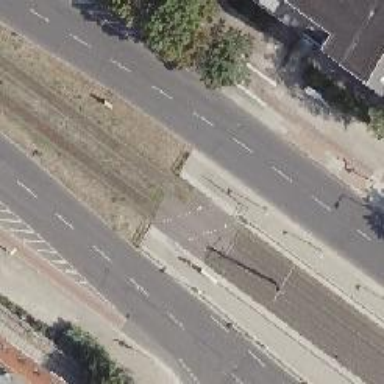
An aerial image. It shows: Uncontrolled tram railway crossing.